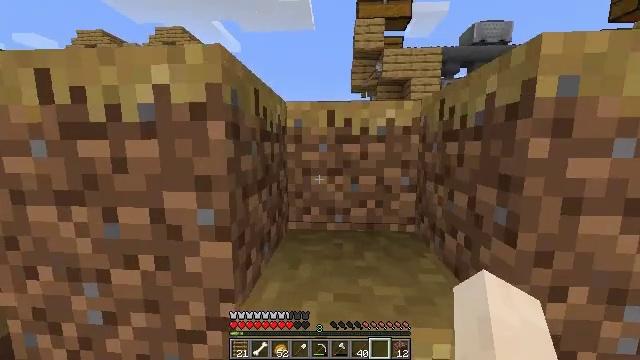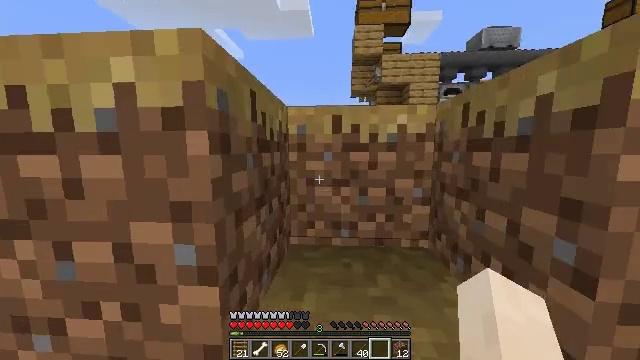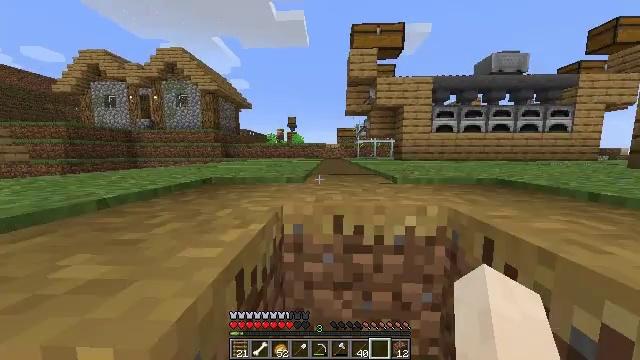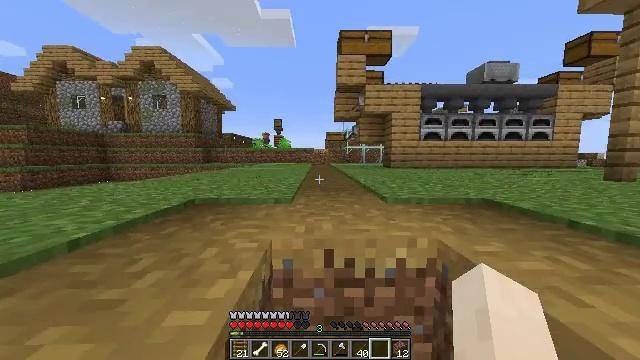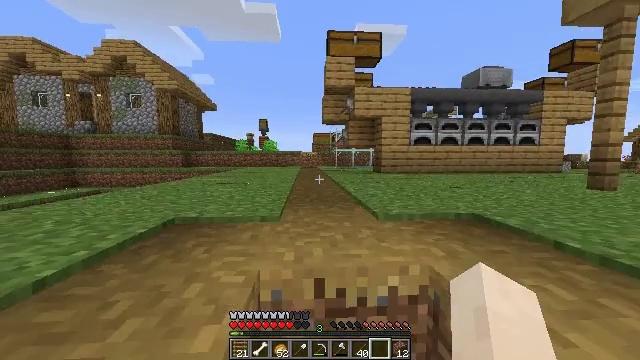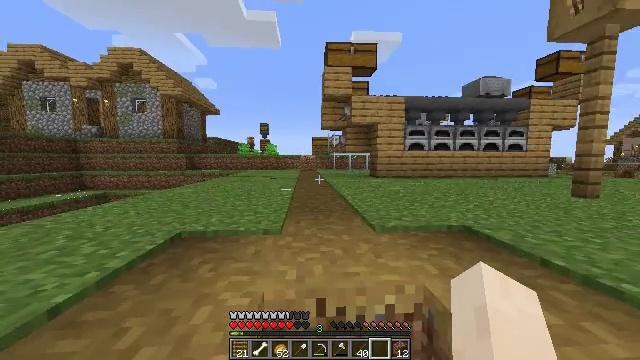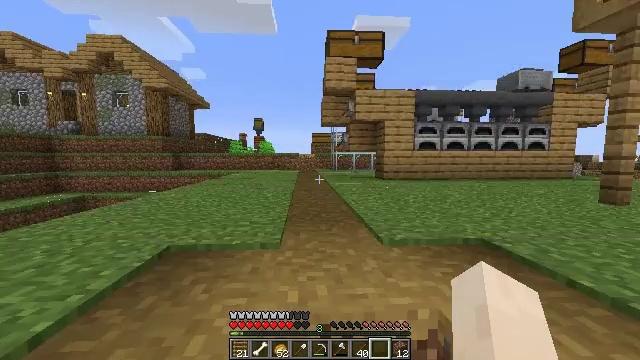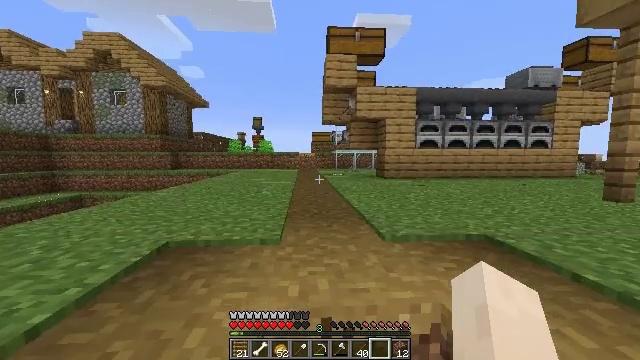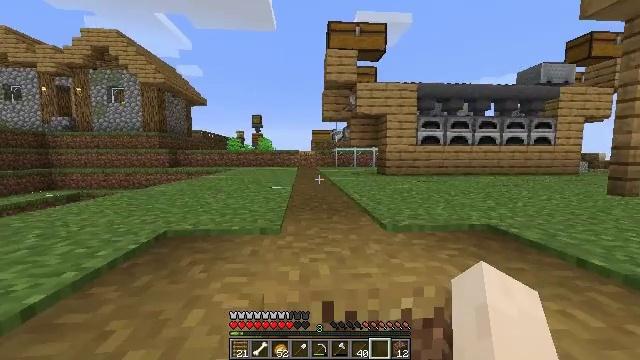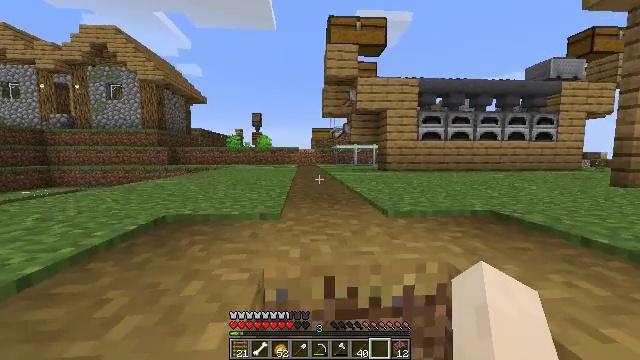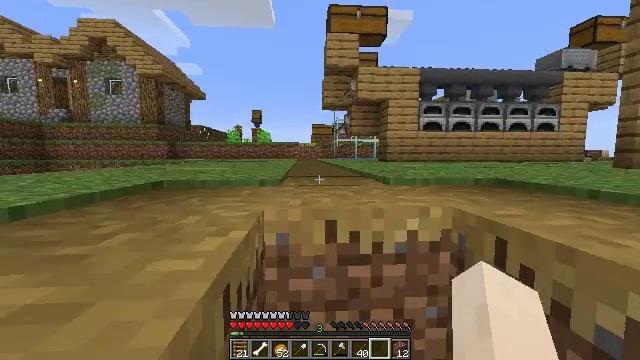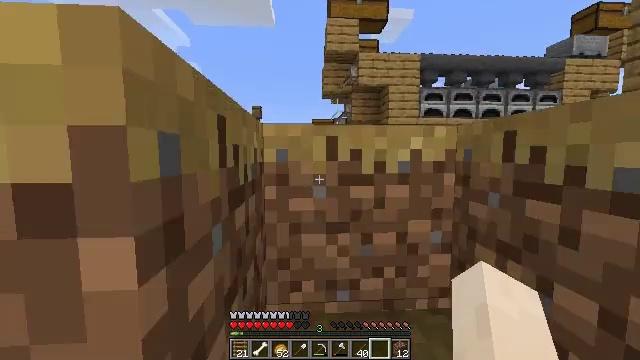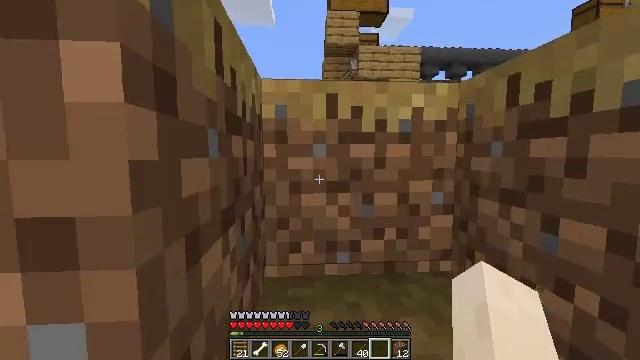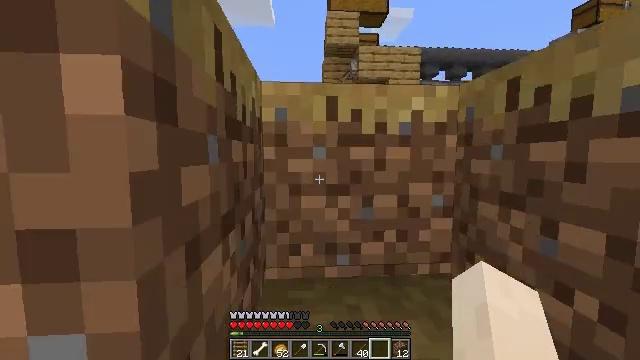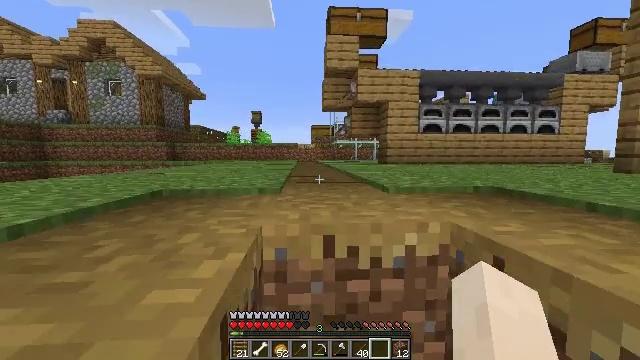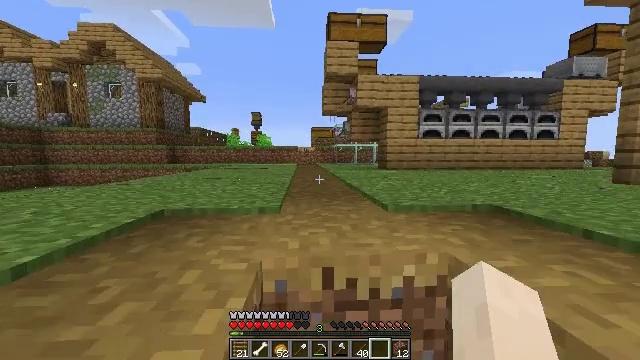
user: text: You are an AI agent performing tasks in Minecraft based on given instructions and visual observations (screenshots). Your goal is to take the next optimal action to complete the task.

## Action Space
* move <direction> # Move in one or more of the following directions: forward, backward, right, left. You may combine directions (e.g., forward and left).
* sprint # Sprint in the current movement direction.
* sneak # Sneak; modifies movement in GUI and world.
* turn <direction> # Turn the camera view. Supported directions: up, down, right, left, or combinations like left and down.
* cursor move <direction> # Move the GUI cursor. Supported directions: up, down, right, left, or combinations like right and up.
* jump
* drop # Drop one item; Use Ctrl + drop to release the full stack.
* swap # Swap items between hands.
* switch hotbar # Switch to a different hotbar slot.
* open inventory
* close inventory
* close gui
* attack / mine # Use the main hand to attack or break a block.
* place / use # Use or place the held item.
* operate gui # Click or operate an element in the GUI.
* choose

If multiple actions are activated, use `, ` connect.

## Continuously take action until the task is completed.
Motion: motion action
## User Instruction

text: Polish the andesite into polished andesite at the crafting table.
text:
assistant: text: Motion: move forward, jump
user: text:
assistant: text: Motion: move forward, turn right, jump
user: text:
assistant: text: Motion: move forward, turn right, jump
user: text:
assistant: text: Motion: move forward, turn right, jump
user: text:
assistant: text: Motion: move forward, jump
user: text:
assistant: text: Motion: move forward, jump
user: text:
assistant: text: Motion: move forward, jump
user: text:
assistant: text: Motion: move forward, sprint, jump
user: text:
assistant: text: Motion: move forward, sprint, jump
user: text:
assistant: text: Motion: move forward, sprint, jump
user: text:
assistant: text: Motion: move forward, sprint, jump
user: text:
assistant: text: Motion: move forward, jump
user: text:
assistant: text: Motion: move forward, jump
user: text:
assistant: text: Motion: move forward, jump
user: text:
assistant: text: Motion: move forward, jump
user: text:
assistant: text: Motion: move forward, jump
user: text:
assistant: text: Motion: move forward, jump
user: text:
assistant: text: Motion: move forward, jump
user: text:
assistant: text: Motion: move forward, jump
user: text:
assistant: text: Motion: move forward, jump
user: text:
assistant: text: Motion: move forward, turn right, jump
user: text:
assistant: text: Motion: move forward and move right, jump
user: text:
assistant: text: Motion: move forward and move right, jump
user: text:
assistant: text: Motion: move forward and move right, jump
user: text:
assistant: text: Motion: move forward and move right, turn left, jump
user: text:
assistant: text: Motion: move forward and move right, turn left, jump
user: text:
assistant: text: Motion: move forward, sprint, turn left, jump
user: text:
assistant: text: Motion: move forward, sprint, turn left, jump
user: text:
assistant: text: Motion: move forward, sprint, jump
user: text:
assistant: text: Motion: move forward, sprint, jump